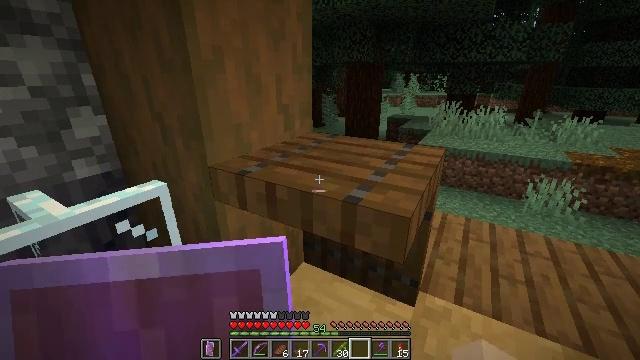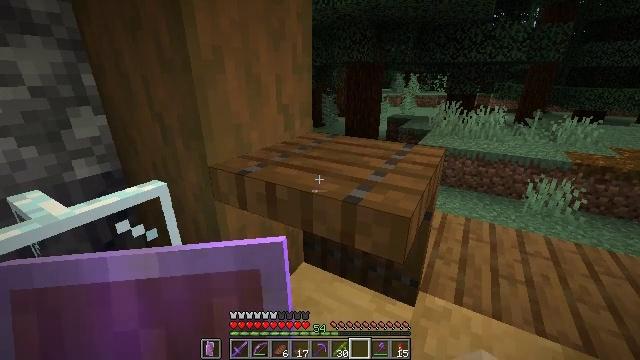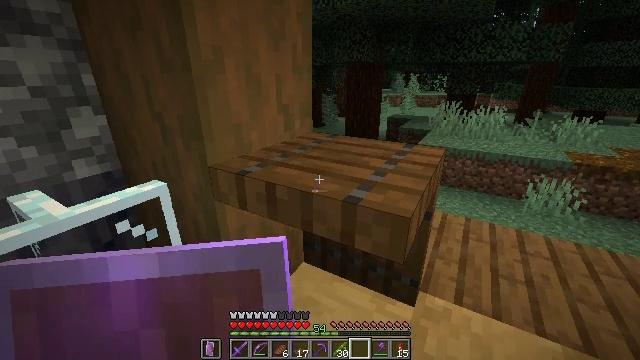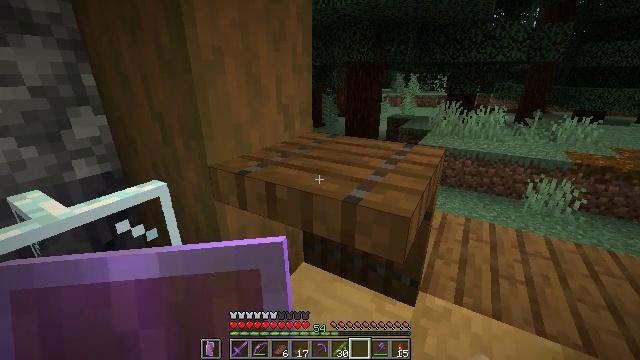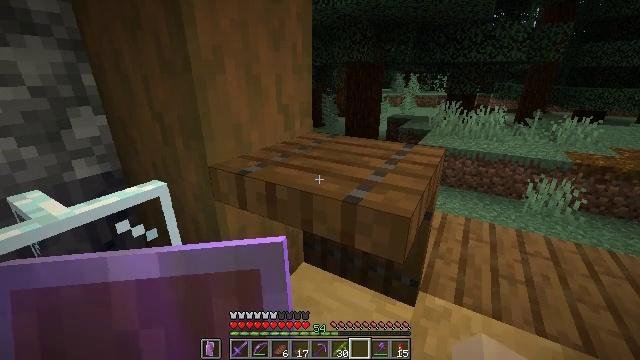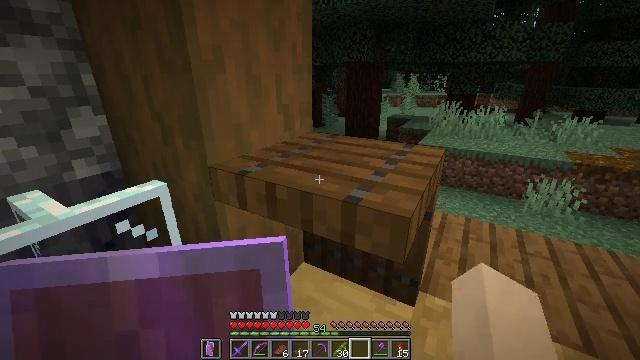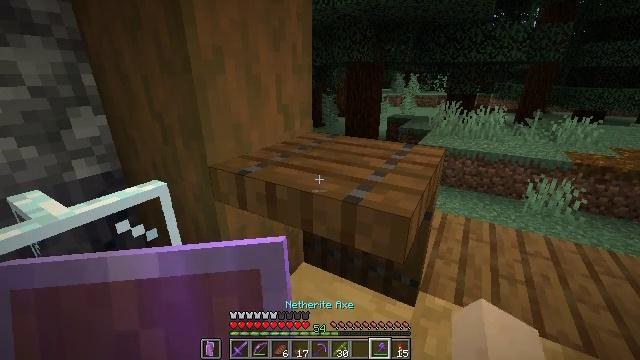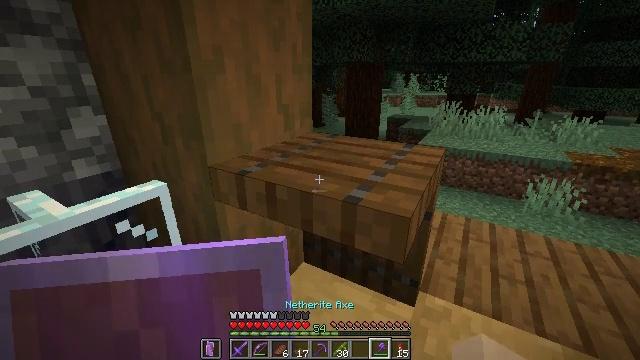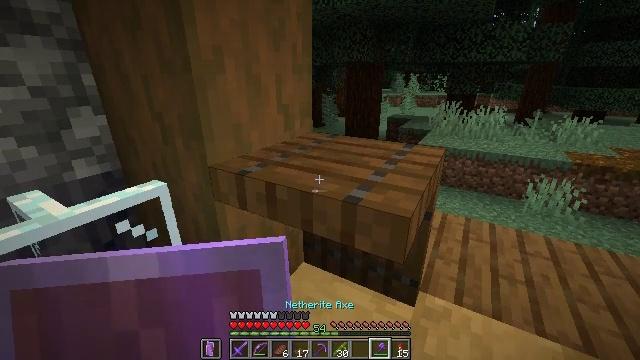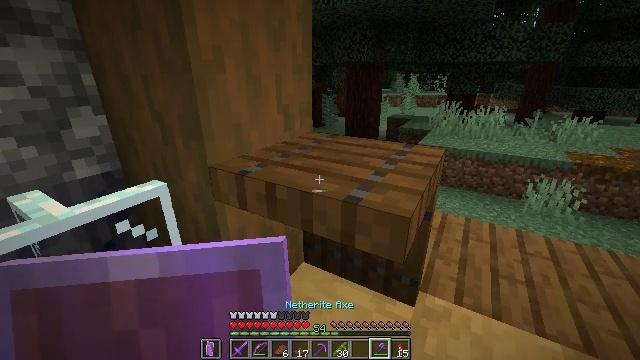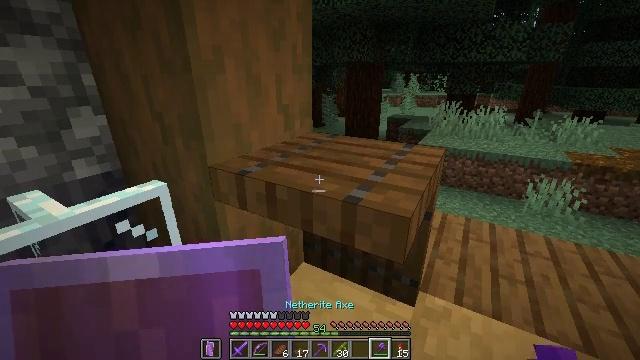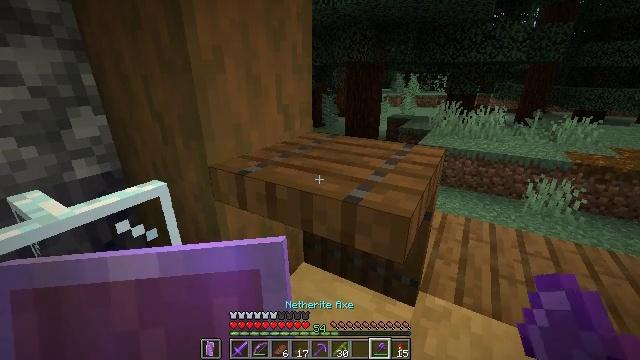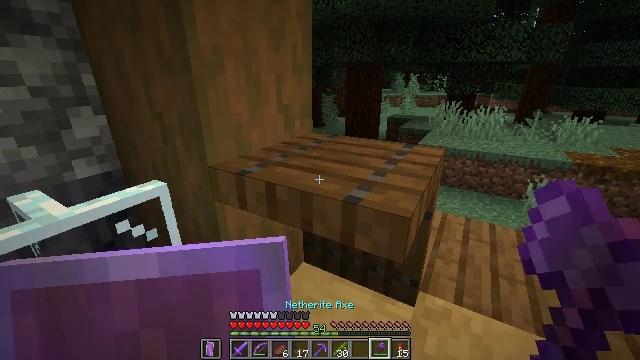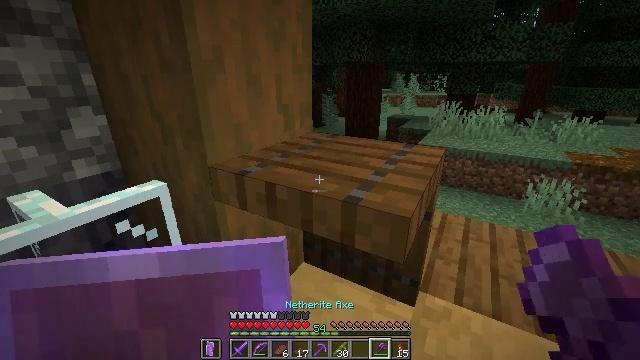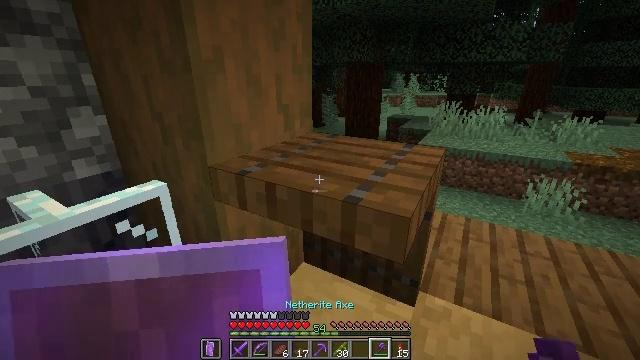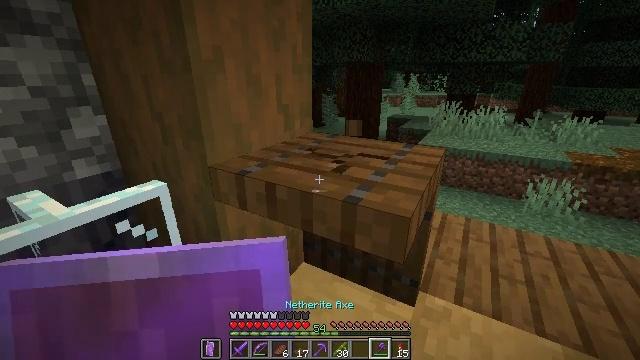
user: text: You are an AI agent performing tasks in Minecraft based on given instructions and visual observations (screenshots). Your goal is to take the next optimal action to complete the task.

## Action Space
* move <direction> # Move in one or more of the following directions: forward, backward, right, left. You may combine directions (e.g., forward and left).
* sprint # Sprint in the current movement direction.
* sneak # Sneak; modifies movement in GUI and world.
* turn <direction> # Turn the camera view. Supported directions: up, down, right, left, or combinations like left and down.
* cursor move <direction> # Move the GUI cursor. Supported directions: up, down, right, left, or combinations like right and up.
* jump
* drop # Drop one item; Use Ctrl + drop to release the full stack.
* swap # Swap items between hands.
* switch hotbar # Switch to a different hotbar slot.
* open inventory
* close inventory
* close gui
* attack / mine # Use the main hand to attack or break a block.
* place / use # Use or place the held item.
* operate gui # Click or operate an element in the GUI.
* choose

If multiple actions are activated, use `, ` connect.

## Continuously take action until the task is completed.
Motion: motion action
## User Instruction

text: Retrieve the spruce trapdoor by mining.
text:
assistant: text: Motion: no_op
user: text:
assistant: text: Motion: no_op
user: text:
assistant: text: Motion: no_op
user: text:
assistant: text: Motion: no_op
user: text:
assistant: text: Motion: no_op
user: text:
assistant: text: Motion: no_op
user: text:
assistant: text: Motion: no_op
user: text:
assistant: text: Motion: no_op
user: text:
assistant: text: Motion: no_op
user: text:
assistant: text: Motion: no_op
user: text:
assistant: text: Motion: no_op
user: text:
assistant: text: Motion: no_op
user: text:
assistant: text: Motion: no_op
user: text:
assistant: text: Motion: no_op
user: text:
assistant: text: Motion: attack / mine
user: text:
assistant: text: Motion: attack / mine
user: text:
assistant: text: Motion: attack / mine
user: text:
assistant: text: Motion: attack / mine
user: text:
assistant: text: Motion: attack / mine
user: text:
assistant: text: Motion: attack / mine
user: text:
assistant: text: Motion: no_op
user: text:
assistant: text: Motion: no_op